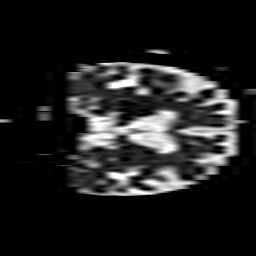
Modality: ADC
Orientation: coronal
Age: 80
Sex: female
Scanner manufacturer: philips
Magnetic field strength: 3 T
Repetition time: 4.04 s
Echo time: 0.05933 s